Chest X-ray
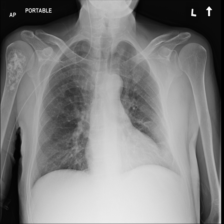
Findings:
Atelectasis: negative
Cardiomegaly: negative
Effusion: positive
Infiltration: negative
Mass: negative
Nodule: negative
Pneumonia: negative
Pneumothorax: negative
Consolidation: negative
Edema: negative
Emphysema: negative
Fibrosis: negative
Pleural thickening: positive
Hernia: negative